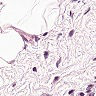
Metastatic tissue present: no